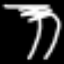
Label: palm tree